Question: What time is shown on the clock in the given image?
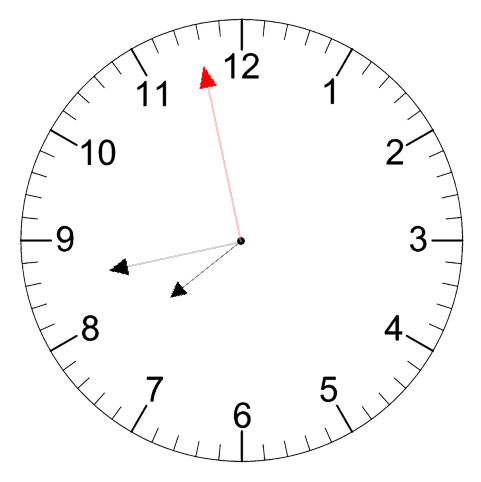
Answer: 07:42:58